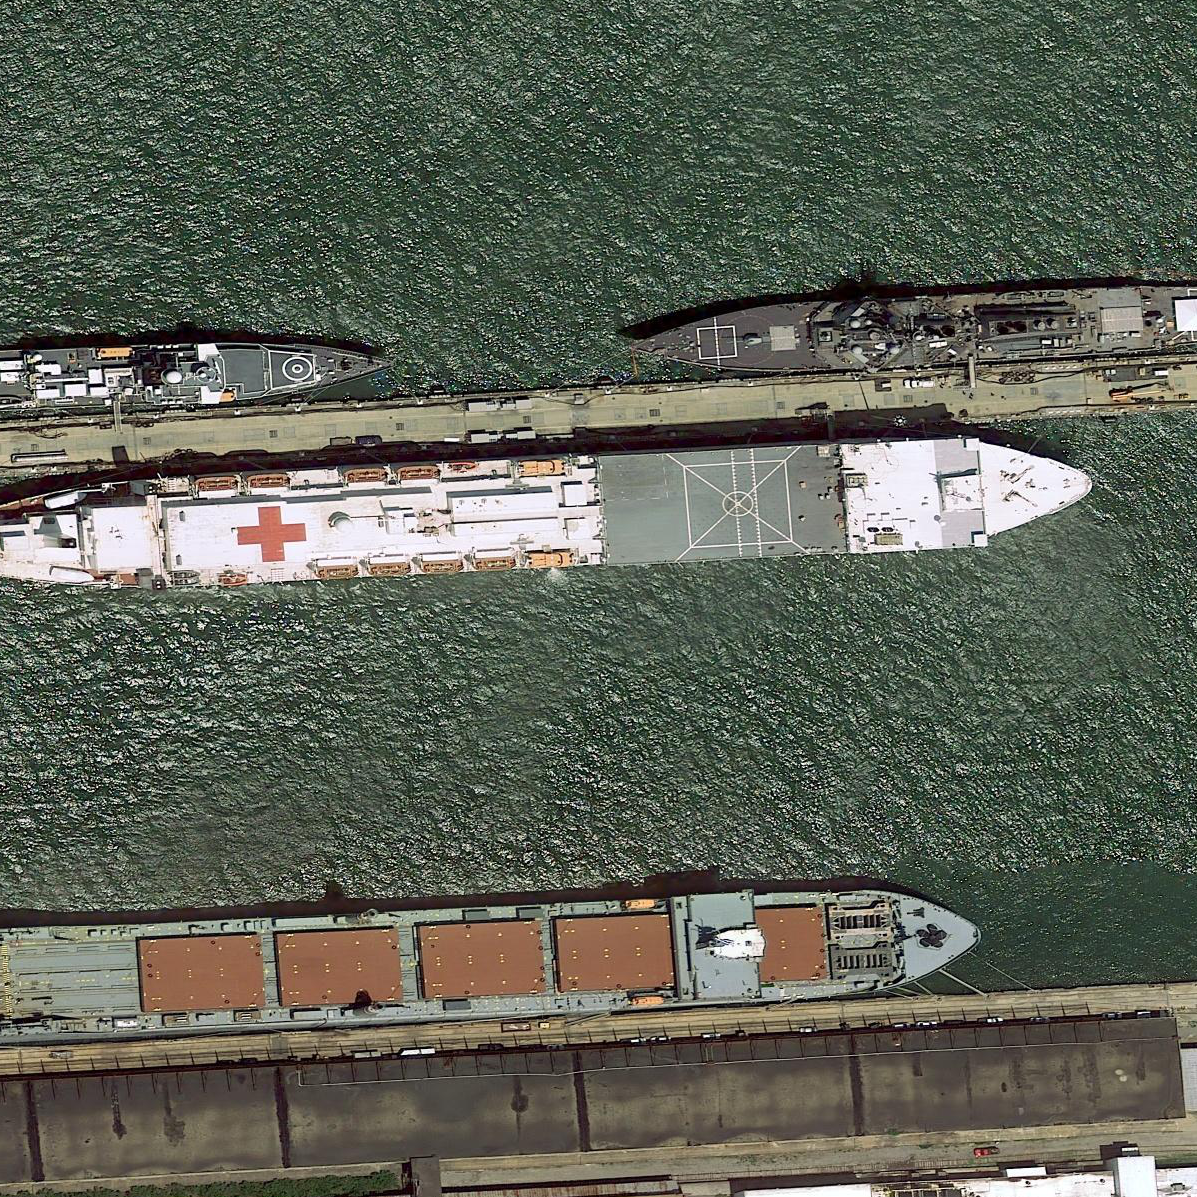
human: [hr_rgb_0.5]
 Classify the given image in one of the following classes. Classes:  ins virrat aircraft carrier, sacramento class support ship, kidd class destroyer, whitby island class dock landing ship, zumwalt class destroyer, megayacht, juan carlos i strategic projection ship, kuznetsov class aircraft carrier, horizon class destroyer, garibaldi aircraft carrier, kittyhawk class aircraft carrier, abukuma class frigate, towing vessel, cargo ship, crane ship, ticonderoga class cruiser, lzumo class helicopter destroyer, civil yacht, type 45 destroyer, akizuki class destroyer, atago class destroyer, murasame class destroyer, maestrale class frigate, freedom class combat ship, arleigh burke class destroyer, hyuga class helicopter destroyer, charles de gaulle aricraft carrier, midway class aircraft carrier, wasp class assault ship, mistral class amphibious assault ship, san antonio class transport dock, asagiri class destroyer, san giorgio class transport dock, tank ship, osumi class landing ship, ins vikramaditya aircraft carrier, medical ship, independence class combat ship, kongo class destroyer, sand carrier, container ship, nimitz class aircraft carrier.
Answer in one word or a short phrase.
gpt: Medical ship